Question: I have a simple webpage for testing facebook embedded posts
'''
<!DOCTYPE html>
<html>
<head>
</head>
<body>
<div class="fb-post" data-href="https://www.facebook.com/FacebookDevelopers/posts/10151471074398553" data-width="500"></div>
<div id="fb-root"></div>
<script>(function(d, s, id) {
var js, fjs = d.getElementsByTagName(s)[0];
if (d.getElementById(id)) return;
js = d.createElement(s); js.id = id;
js.src = "//connect.facebook.net/nl_NL/all.js#xfbml=1&appId=608515702536335";
fjs.parentNode.insertBefore(js, fjs);
}(document, 'script', 'facebook-jssdk'));</script>
</body>
</html>
'''
This code comes directly from the <URL>. If I open chrome dev tools and inspect my page I can see that everything loads fine:

Fortunatly the embedded post only shows up if I copy the code from the <URL> and paste it directly into my console.
What am I doing wrong? Everything seems to be loaded fine..?
Thanks in advance!
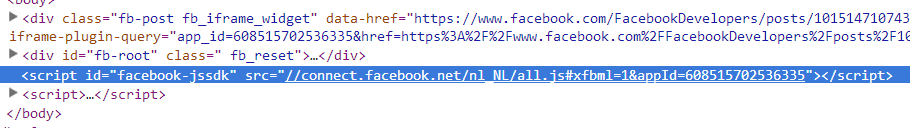
Answer: I've found the error, I was testing in IE and it was working there. The error was because I had a chrome extension installed 'facebook-disconnect'. I removed it and now it's working just fine..